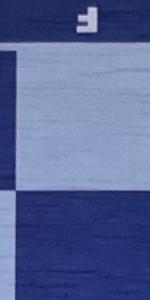
Label: Empty